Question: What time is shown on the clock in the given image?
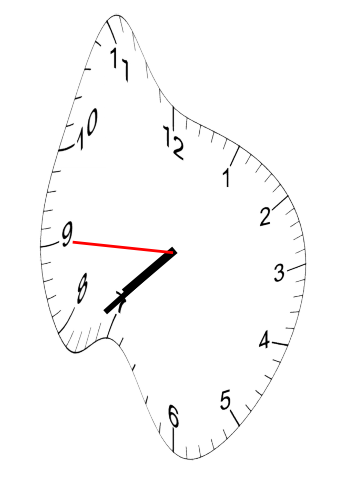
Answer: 07:37:45